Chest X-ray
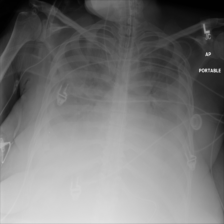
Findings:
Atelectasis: negative
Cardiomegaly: negative
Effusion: positive
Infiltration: negative
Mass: negative
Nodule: negative
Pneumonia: negative
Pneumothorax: negative
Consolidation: negative
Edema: negative
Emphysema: negative
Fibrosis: negative
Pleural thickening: negative
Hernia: negative